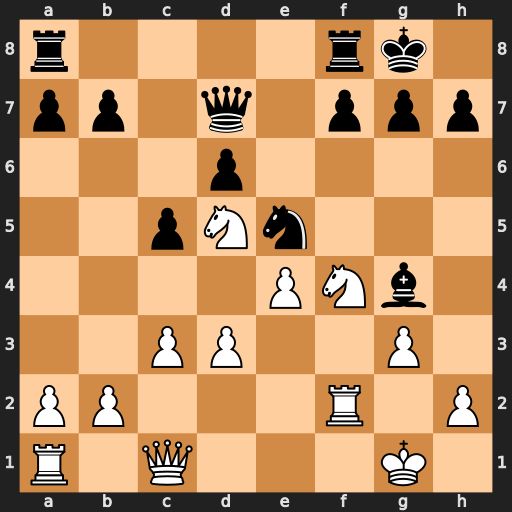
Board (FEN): r4rk1/pp1q1ppp/3p4/2pNn3/4PNb1/2PP2P1/PP3R1P/R1Q3K1
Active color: w
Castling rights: -
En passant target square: -
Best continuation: Nf6+ gxf6 Nd5 Kg7 Nxf6 Qe6 Qg5+